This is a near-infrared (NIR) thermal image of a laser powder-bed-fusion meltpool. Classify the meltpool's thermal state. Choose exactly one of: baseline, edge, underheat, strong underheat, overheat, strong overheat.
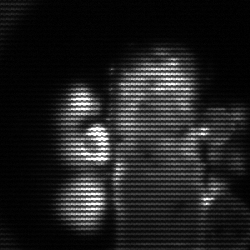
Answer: strong underheat